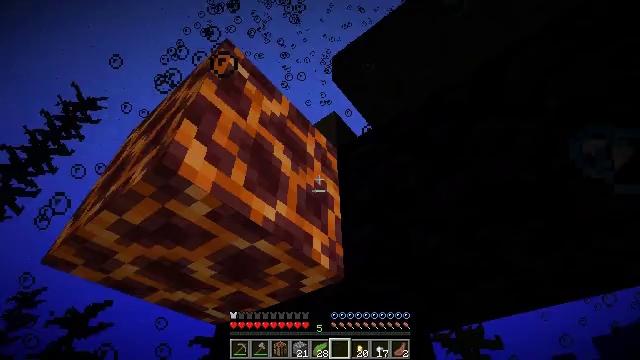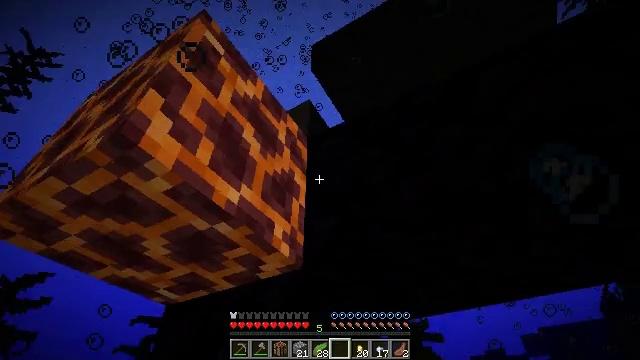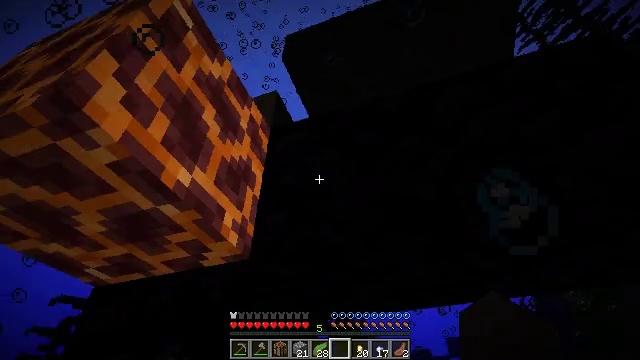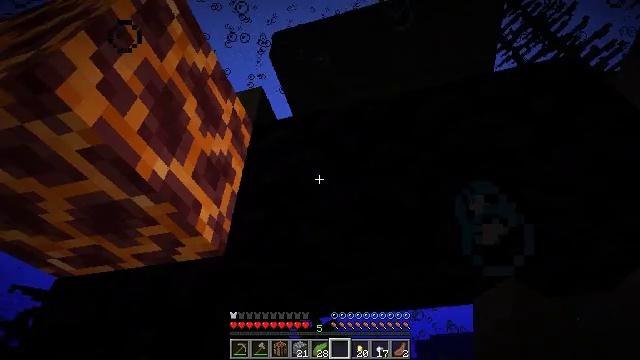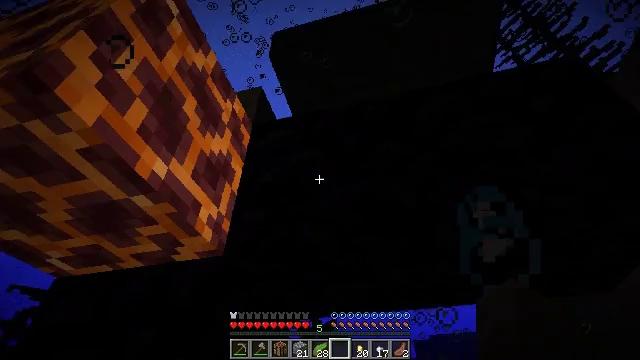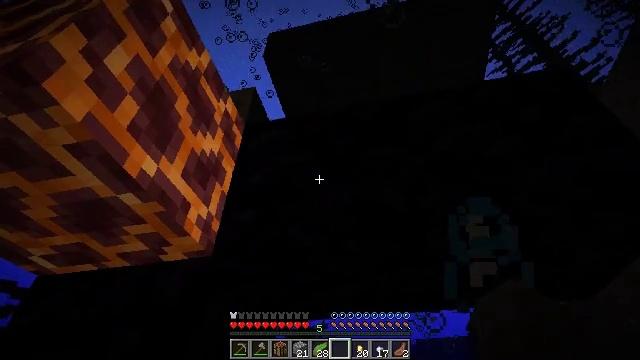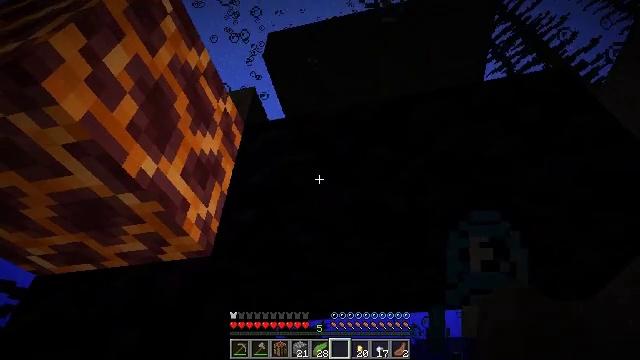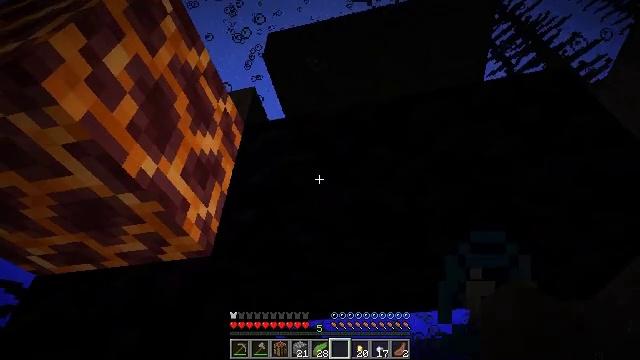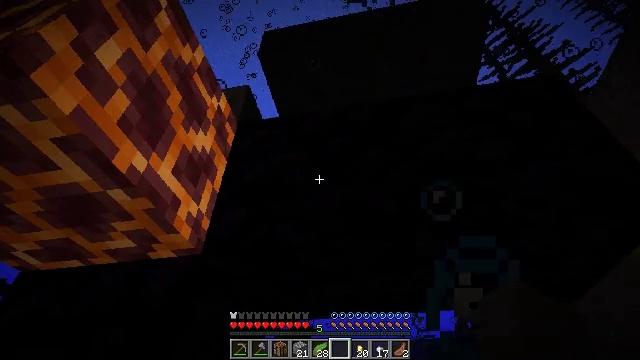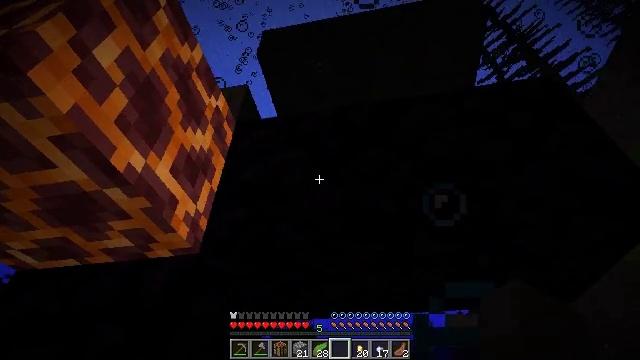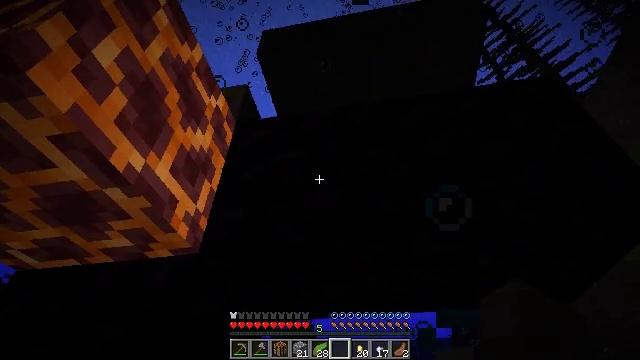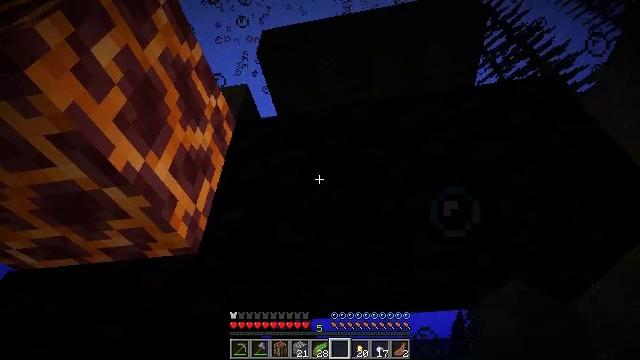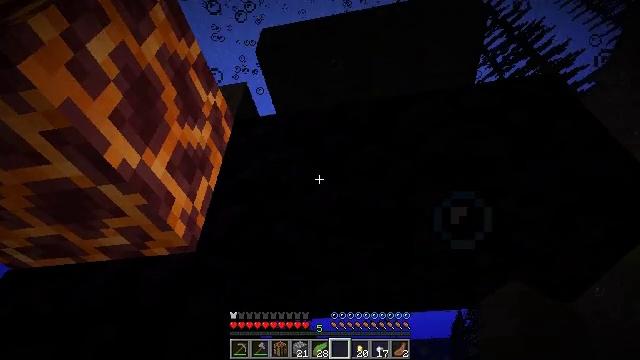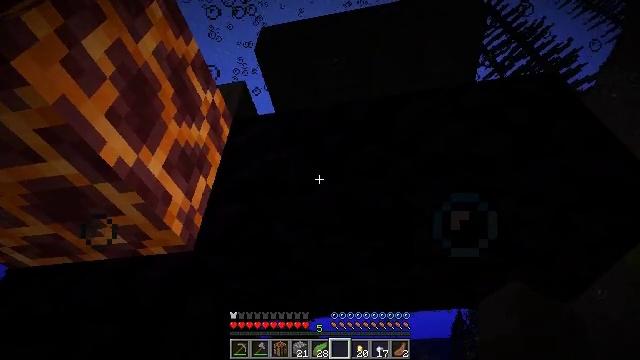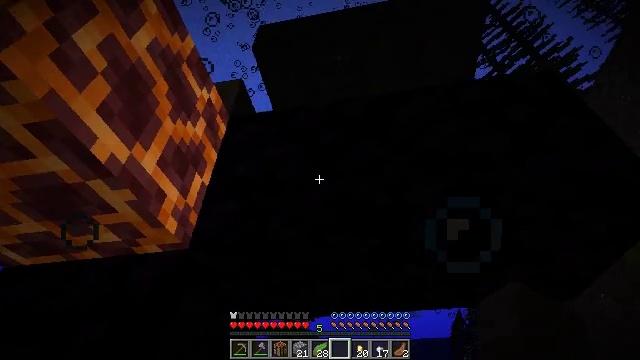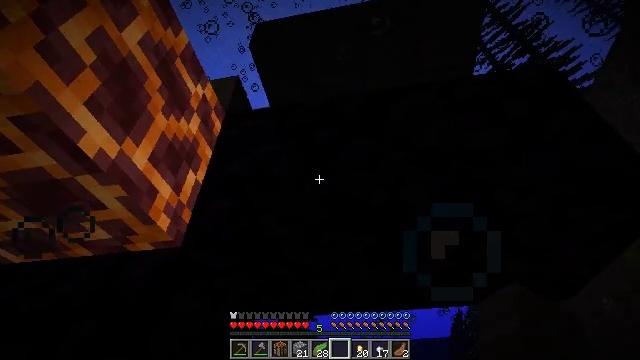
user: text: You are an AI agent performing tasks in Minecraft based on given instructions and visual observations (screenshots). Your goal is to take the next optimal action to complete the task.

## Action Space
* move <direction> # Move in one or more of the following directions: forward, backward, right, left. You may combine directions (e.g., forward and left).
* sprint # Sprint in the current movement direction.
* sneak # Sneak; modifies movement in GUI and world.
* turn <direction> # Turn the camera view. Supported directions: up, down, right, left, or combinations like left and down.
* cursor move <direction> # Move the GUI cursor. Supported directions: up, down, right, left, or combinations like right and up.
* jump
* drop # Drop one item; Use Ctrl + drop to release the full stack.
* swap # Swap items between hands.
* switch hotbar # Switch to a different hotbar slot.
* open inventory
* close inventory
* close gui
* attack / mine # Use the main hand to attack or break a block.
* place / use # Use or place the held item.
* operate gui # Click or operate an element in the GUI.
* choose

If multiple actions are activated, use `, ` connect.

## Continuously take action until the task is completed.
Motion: motion action
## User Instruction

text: Collect kelp plant from the sea.
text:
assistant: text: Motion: sneak, turn right and down
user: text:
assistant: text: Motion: sneak, turn right
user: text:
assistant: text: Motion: sneak, turn right
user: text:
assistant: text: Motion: sneak
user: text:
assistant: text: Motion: sneak, turn right
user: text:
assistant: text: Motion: sneak
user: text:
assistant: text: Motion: sneak
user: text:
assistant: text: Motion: sneak, turn right
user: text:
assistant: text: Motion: sneak
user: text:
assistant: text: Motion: move forward, sneak
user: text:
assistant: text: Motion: move forward, sneak
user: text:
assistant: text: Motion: move forward and move right, sneak
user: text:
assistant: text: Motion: move forward and move right, sneak
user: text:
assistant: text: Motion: move forward and move right, sneak
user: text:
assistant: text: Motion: move forward and move right, sneak
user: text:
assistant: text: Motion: move forward and move right, sneak
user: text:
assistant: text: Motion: move forward and move right, sneak
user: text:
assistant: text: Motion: move forward and move right, sneak
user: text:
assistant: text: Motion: move forward and move right, sneak
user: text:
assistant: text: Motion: move forward, sneak
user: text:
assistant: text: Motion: move forward, sneak
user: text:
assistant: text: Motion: move forward, sneak, turn down
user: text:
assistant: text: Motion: move forward, sneak, turn left and down
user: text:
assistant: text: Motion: move forward, sneak, turn down
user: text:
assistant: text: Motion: move forward and move left, sneak, turn down
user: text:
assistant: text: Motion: move forward and move left, sneak, turn down
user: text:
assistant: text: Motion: move forward and move left, sneak
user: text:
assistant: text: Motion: move forward, sneak
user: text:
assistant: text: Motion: move forward, sneak
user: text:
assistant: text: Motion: move forward, sneak, turn down